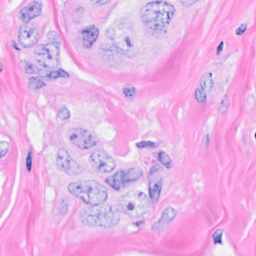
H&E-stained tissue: Breast